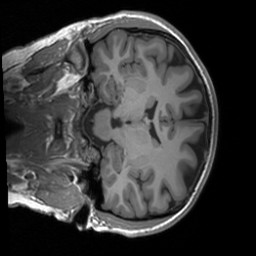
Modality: T1w
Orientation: coronal
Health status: healthy
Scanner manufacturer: siemens
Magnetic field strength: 3 T
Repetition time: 1.9 s
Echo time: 0.00226 s